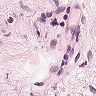
Metastatic tissue present: no